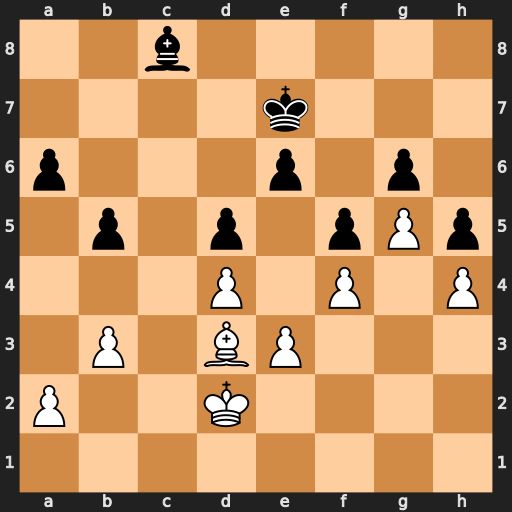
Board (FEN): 2b5/4k3/p3p1p1/1p1p1pPp/3P1P1P/1P1BP3/P2K4/8
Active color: w
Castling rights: -
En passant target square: -
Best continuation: Kc3 Kd6 Kb4 Kc6 Ka5